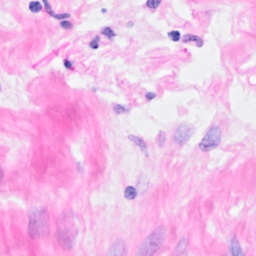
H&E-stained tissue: Breast